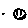
Label: smiley face